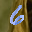
Label: 6